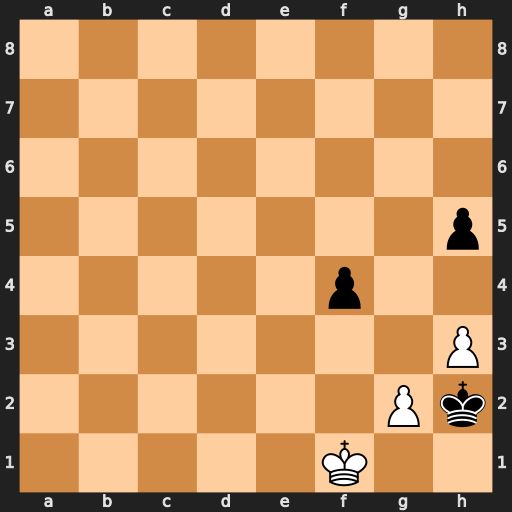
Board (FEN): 8/8/8/7p/5p2/7P/6Pk/5K2
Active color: w
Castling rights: -
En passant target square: -
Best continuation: Kf2 h4 Kf3 Kg1 Kxf4